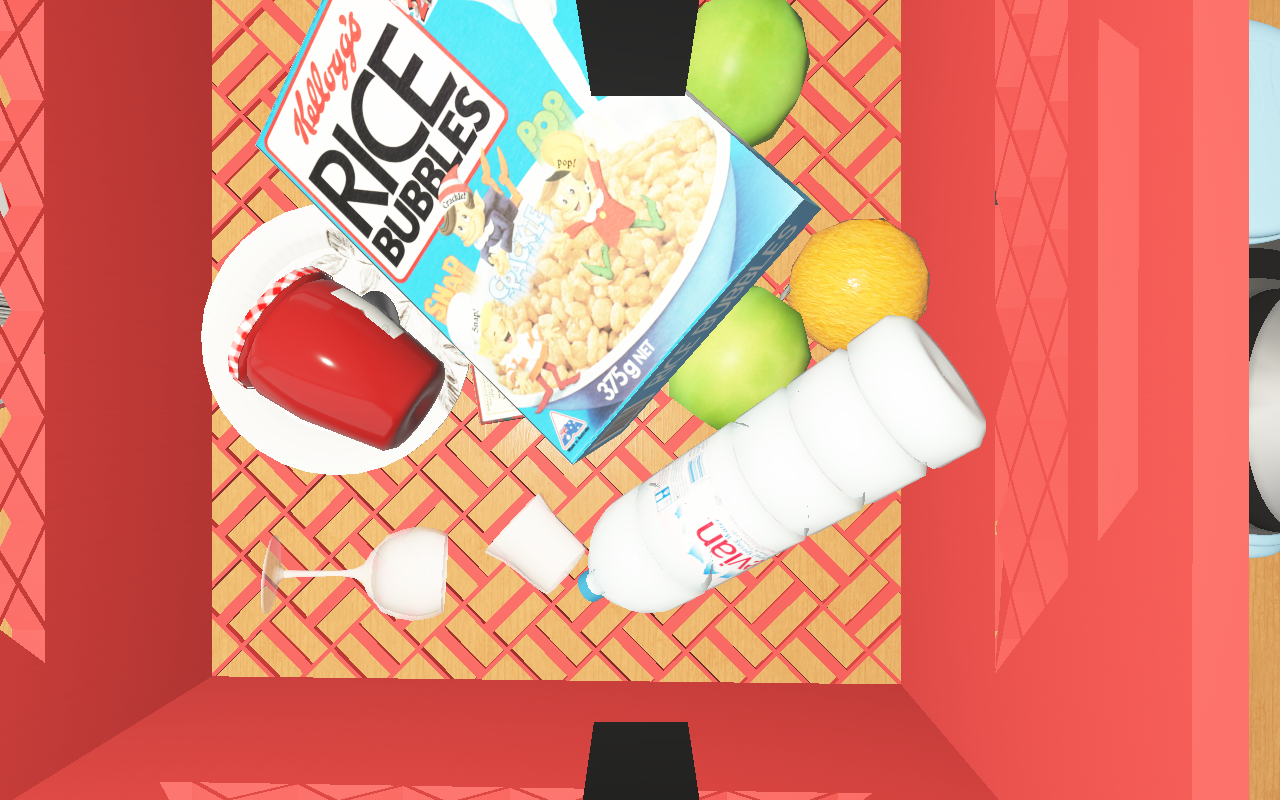
Objects in the scene:
carafe
water bottle
apple
orange
spoon
plate
glass
wineglass
jam jar
biscuit box